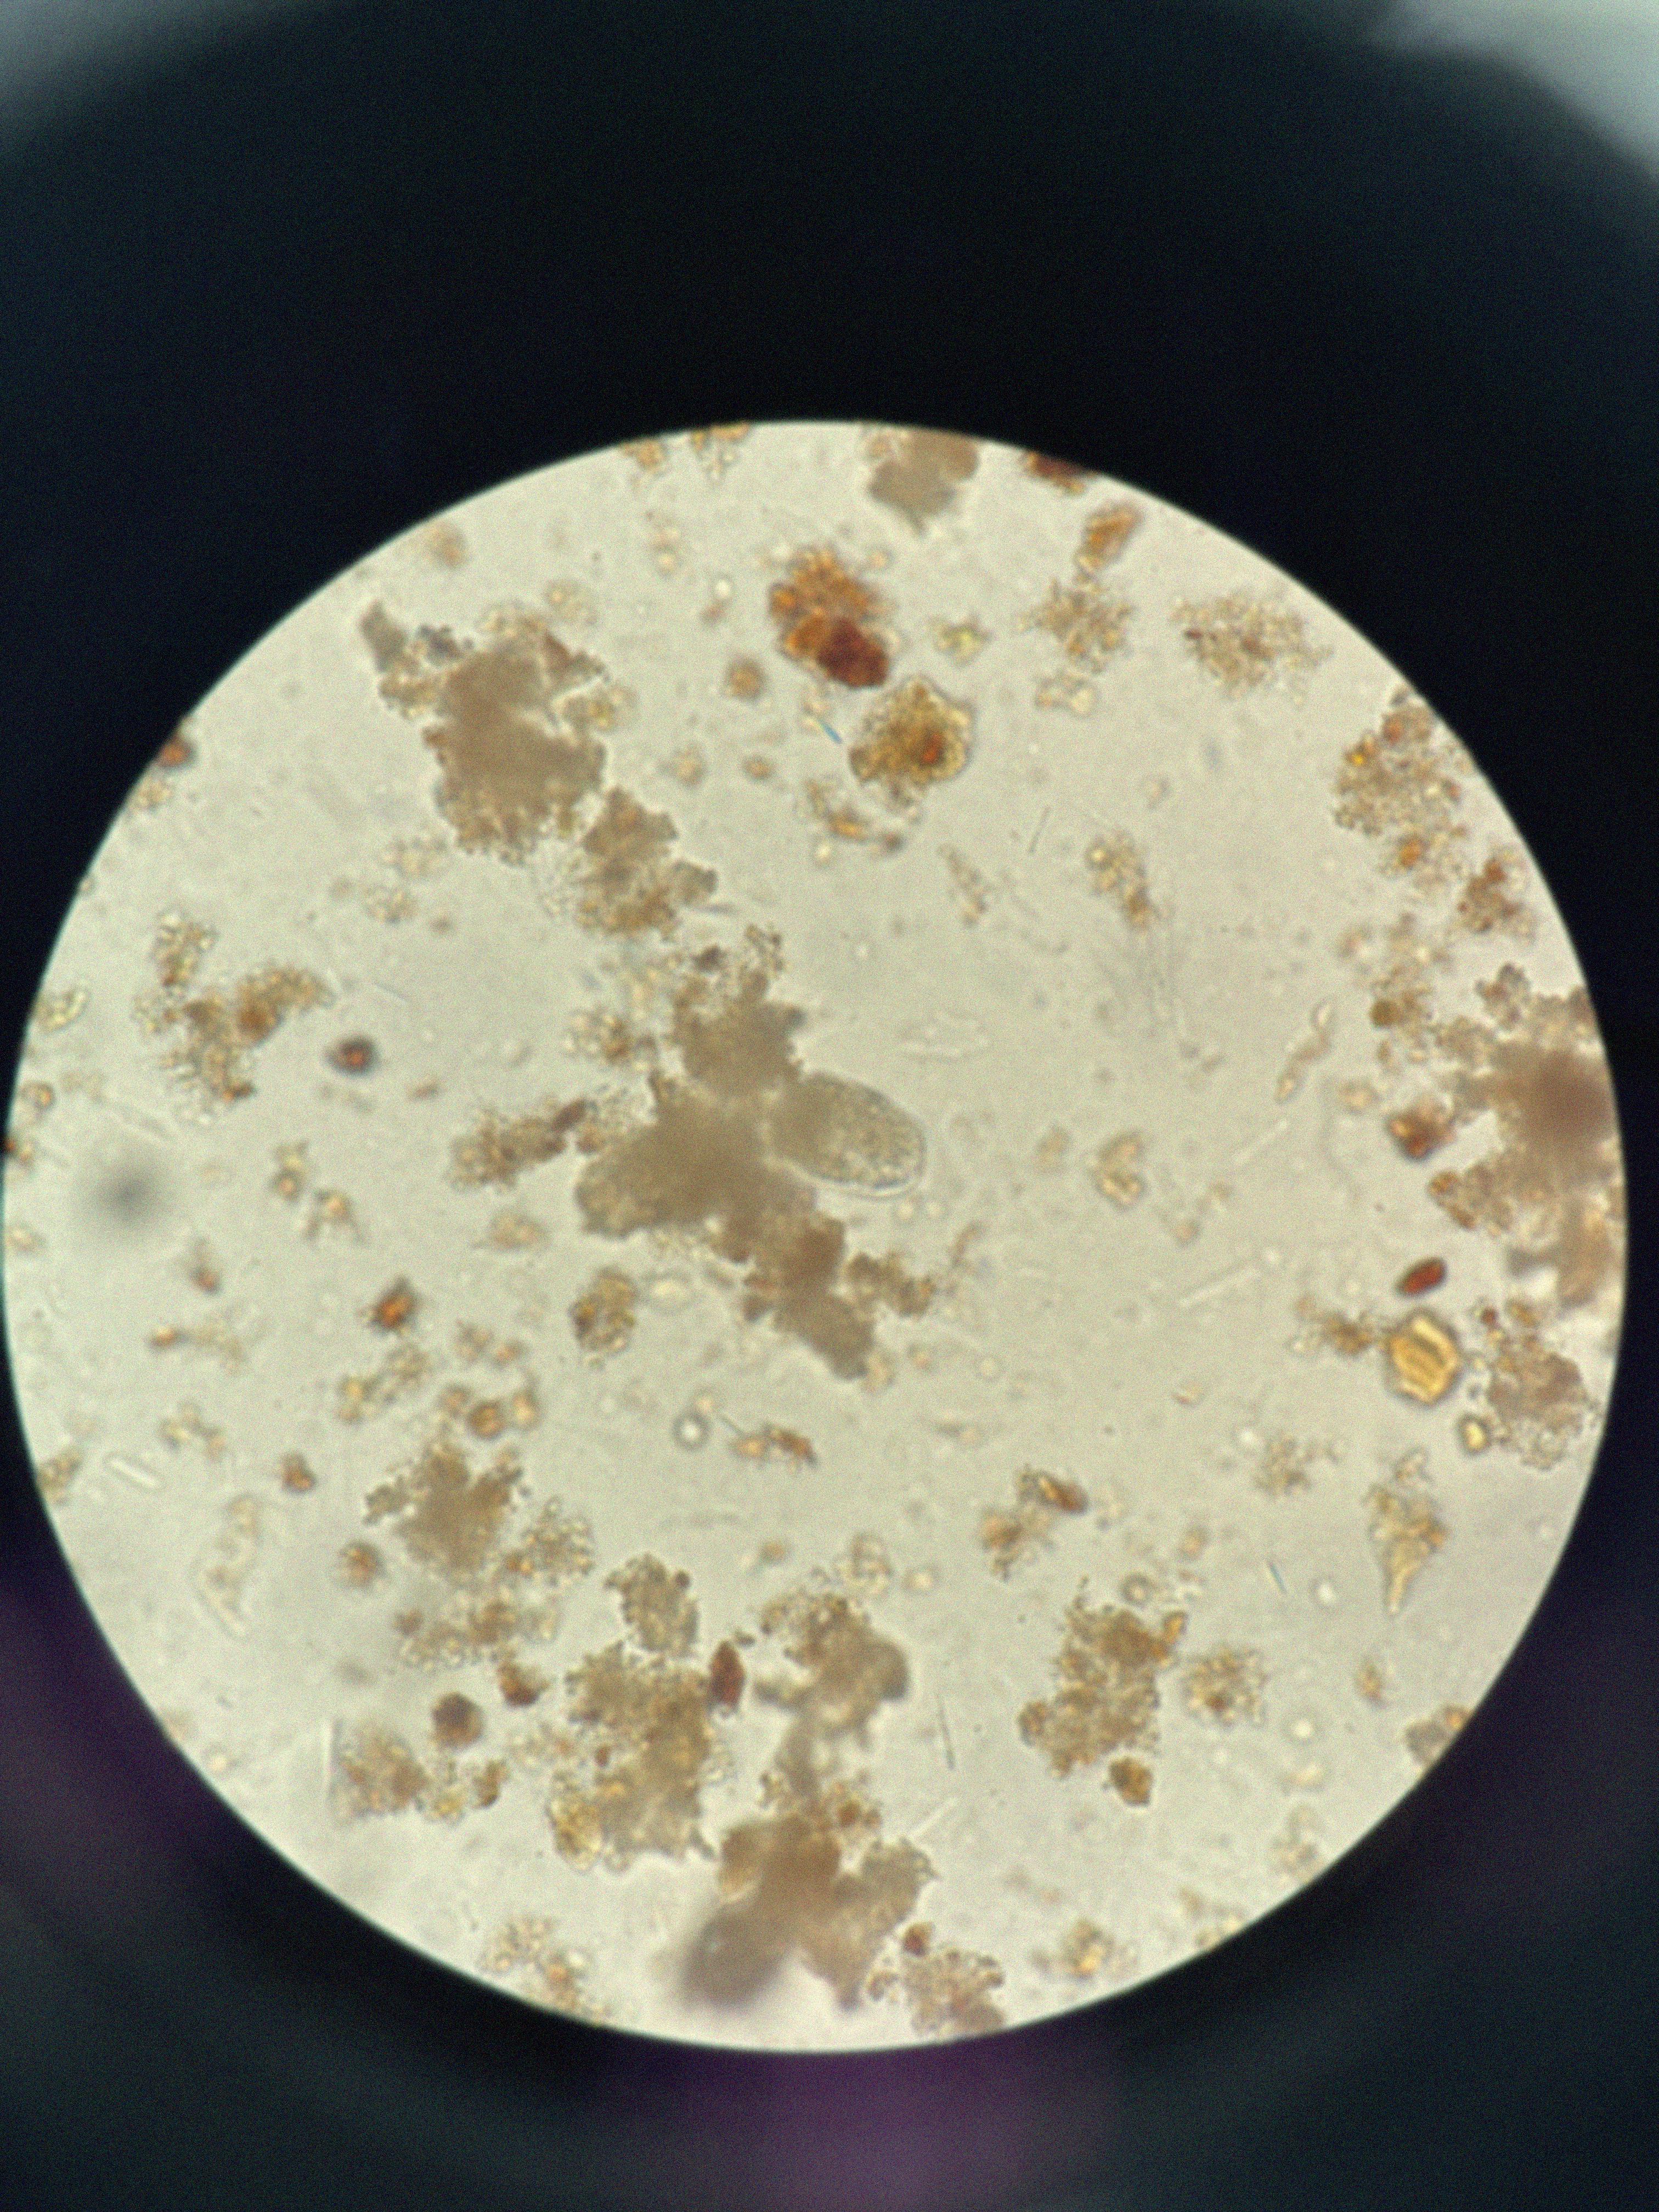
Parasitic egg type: Hookworm egg